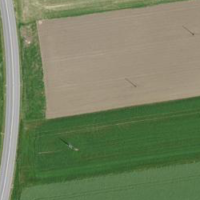
EUNIS habitat code: 52
Species observed at this site:
Accipiter nisus
Corvus corone
Podiceps cristatus
Fulica atra
Sturnus vulgaris
Linaria cannabina
Dendrocopos major
Turdus viscivorus
Fringilla coelebs
Passer domesticus
Buteo buteo
Carduelis carduelis
Columba palumbus
Turdus merula
Phylloscopus collybita
Larus michahellis
Cygnus olor
Alauda arvensis
Parus major
Hirundo rustica
Milvus migrans
Dryocopus martius
Milvus milvus
Garrulus glandarius
Falco tinnunculus
Motacilla alba
Delichon urbicum